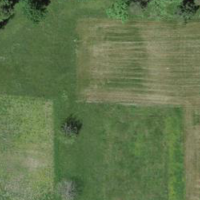
EUNIS habitat code: 52
Species observed at this site:
Primula vulgaris